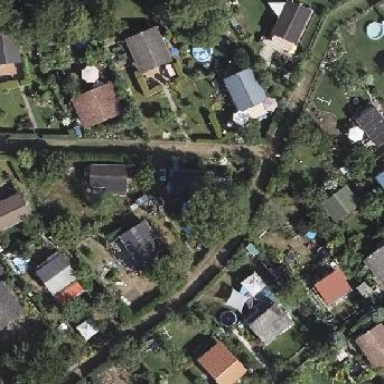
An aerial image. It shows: Plot in the allotments.